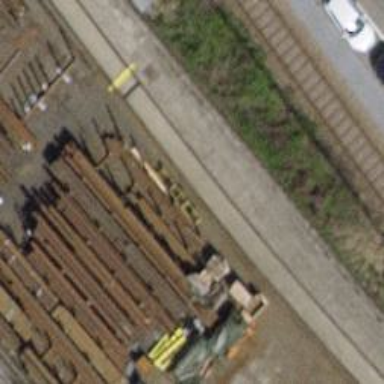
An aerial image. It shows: Single railway spur track.